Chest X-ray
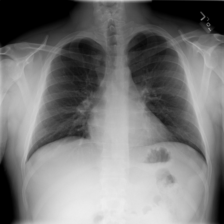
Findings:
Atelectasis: negative
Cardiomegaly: negative
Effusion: negative
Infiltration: negative
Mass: negative
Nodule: negative
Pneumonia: negative
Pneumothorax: negative
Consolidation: negative
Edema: negative
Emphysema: negative
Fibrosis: negative
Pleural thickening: negative
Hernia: negative